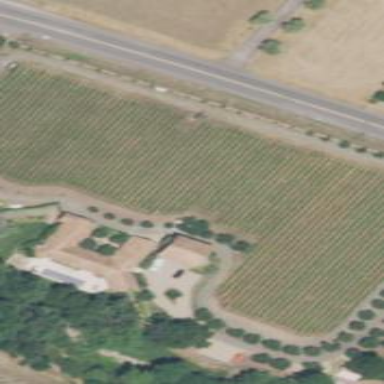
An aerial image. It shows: Vineyard with wine grapes as the crop.